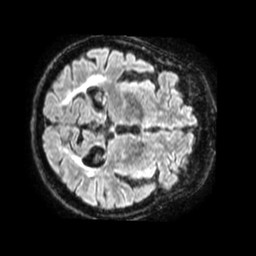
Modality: FLAIR
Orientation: axial
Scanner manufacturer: philips
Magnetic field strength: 1.5 T
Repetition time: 4.8 s
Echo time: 0.3438 s